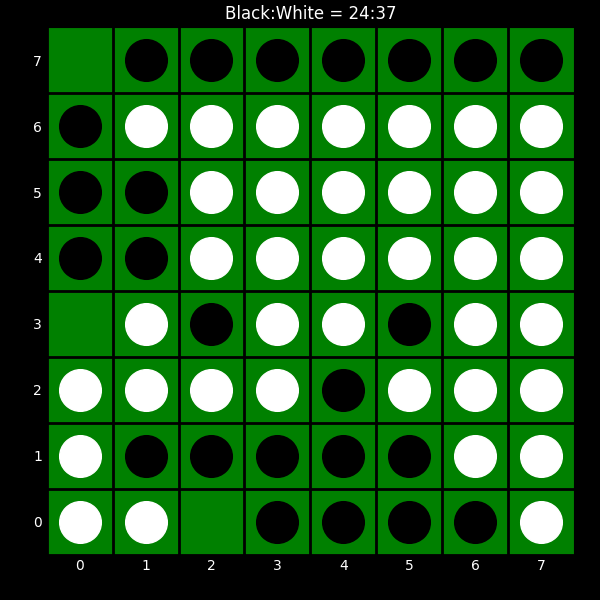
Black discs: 24
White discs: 37